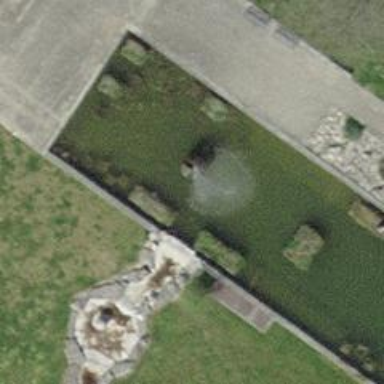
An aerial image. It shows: Fountain with jet of water.